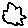
Label: cloud